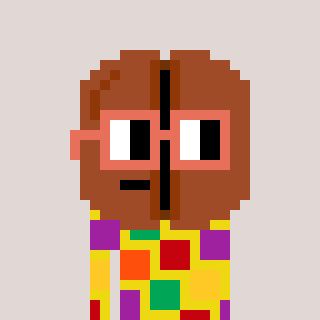
a pixel art character with square orange glasses, a coffeebean-shaped head and a yellow-colored body on a warm background